Question: I am working with a twitter bootstrap bottom, but having the issue that the url shows as link in the bottom. How can I make the bottom be the link?
'''
<button type="button" class="btn btn-default">{{ HTML::linkRoute('create_user', 'Opprett bruker') }} </button>
'''

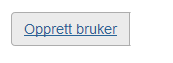
Answer: You probably want this
'''
{{ HTML::linkRoute('create_user', 'Opprett bruker', array(), array('class' => 'btn btn-default')) }}
'''
There's no need for an actual button tag in your case.